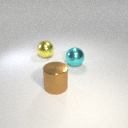
large yellow metal sphere to the left of large cyan metal sphere